Question: I have already seen a lot of answers about this. The given solutions were:
- 'white-space: nowrap;'- 'display: inline-block;'
But my case is different. This is the exact output of what I am trying to achieve:

I am not sure if there's something that I can do to fill in like this, something like a top-down to bottom-right way. I am planning for a pure CSS solution, but I couldn't get. I was able to get only the traditional left-right to bottom-right way! ':('
My code so far has been like this:
'''
* {font-family: 'Segoe UI', sans-serif; margin: 0; padding: 0;}
body {font-size: 80%;}
ul, ul li {line-height: 1;}
ul li {cursor: pointer; text-align: center; -webkit-transition: all 0.5s ease-out; transition: all 0.5s ease-out;}
ul li span {display: none;}
ul li:hover span {display: inline;}
#grid {width: 80%; margin: 15px auto; display: -webkit-flex; display: -moz-flex; display: -ms-flex; display: -o-flex; display: flex; -webkit-flex-flow: row wrap; flex-flow: row wrap;}
#grid li {list-style: none; width: 75px; height: 75px; background-color: #0c9; display: inline-block; margin: 5px; flex: auto; line-height: 75px; font-weight: 600;}
#grid li.selected {background-color: #096;}
#grid li.unavailable {background-color: #633; color: #fff;}
#grid li.unavailable span,
#grid li.selected span {display: inline;}
'''
'''
<h3>For just three.</h3>
<ul class="border-outside" id="grid">
<li id="g1"><span>G1</span></li>
<li id="g2"><span>G2</span></li>
<li id="g3"><span>G3</span></li>
</ul>
<h3>For filling a complete row.</h3>
<ul class="border-outside" id="grid">
<li id="g1"><span>G1</span></li>
<li id="g2"><span>G2</span></li>
<li id="g3"><span>G3</span></li>
<li id="g4"><span>G4</span></li>
<li id="g5"><span>G5</span></li>
<li id="g6"><span>G6</span></li>
</ul>
<h3>For More...</h3>
<ul class="border-outside" id="grid">
<li id="g1"><span>G1</span></li>
<li id="g2"><span>G2</span></li>
<li id="g3"><span>G3</span></li>
<li id="g4"><span>G4</span></li>
<li id="g5"><span>G5</span></li>
<li id="g6"><span>G6</span></li>
<li id="g7"><span>G7</span></li>
<li id="g8"><span>G8</span></li>
<li id="g9"><span>G9</span></li>
<li id="g10"><span>G10</span></li>
<li id="g11"><span>G11</span></li>
<li id="g12"><span>G12</span></li>
</ul>
'''
It increases height-wise, but not width-wise. Also, I cannot use 'white-space: nowrap', because that doesn't fill height-wise at all! Any help in this issue? Thanks in advance.
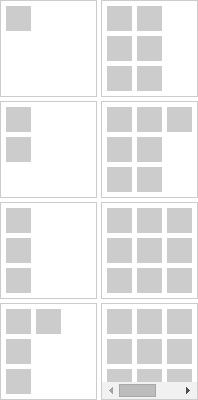
Answer: So CSS columns will give you pretty close to the solution you are looking for, however i would change up your 'html' a little to make the way they flow on from one another a little nicer. The reason you get the occasional issue where the 'even' columns at right up against the top is to do with the height of the container ('.box') not being a perfect divisible number of the height of its internal elements.. i would either look at using some js to give yourself a custom scrollbar for these areas (this will stop it becoming part of the layout), or fix the height of the container to a height that doesnt cause this issue (issue can be replicated by changing '.box''s height from 205px to 200px)
'''
<div class="box">
<div class="item">
<div class="item-inner">1</div>
</div>
<div class="item">
<div class="item-inner">2</div>
</div>
<div class="item">
<div class="item-inner">3</div>
</div>
<div class="item">
<div class="item-inner">4</div>
</div>
<div class="item">
<div class="item-inner">5</div>
</div>
<div class="item">
<div class="item-inner">6</div>
</div>
<div class="item">
<div class="item-inner">7</div>
</div>
<div class="item">
<div class="item-inner">8</div>
</div>
<div class="item">
<div class="item-inner">9</div>
</div>
<div class="item">
<div class="item-inner">10</div>
</div>
</div>
'''
'''
.box,
.box li {
margin: 0;
padding: 0;
list-style: none;
}
.box {
display:inline-block;
border: 1px solid #ccc;
overflow: auto;
-webkit-column-width: 35px;
-moz-column-width: 35px;
column-width: 35px;
-webkit-column-gap: 0;
-moz-column-gap: 0;
column-gap: 0;
height: 205px;
}
.box .item {
display: block;
padding: 5px;
width: 35px;
height: 35px;
}
.box .item .item-inner{
background-color: #ccc;
position: relative;
height:100%;
width:100%;
}
'''
<URL>